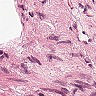
Metastatic tissue present: no